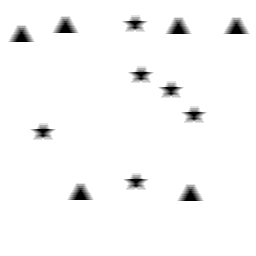
Squares: 0
Triangles: 6
Stars: 6
Total shapes: 12